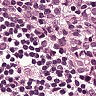
Metastatic tissue present: yes